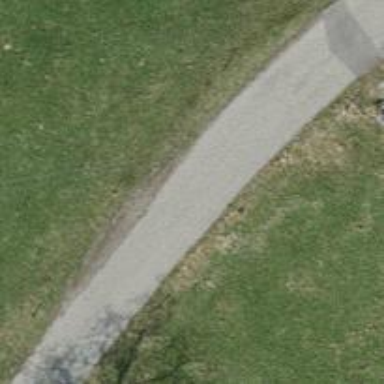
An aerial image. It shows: Unclassified road with asphalt surface.